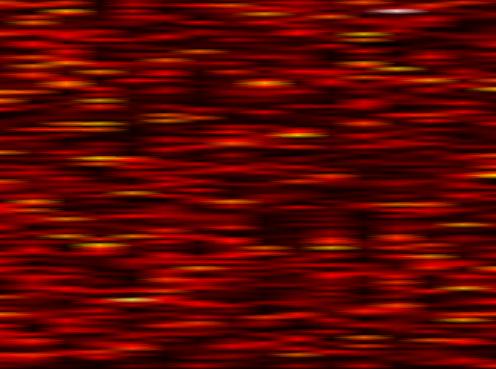
Label: WOLA